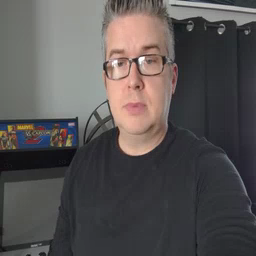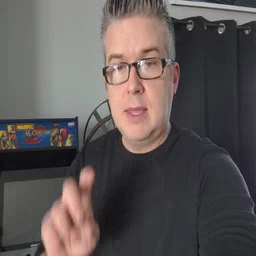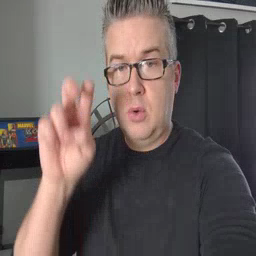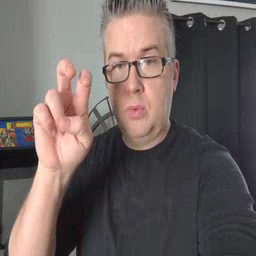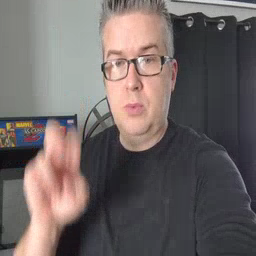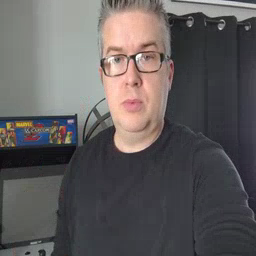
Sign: stairs